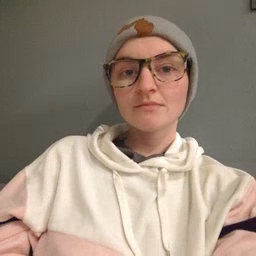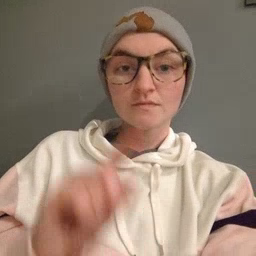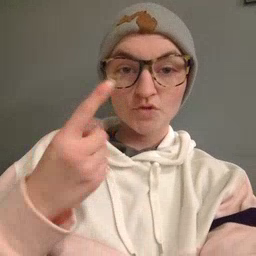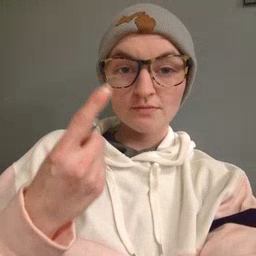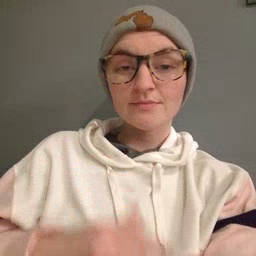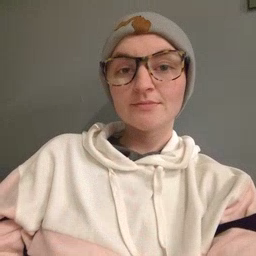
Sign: first